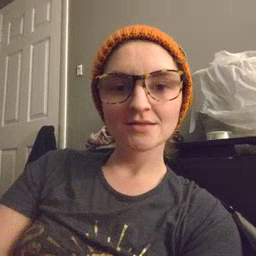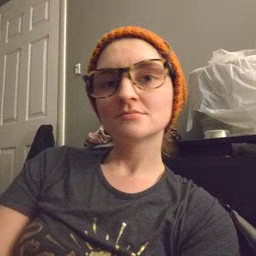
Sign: bath